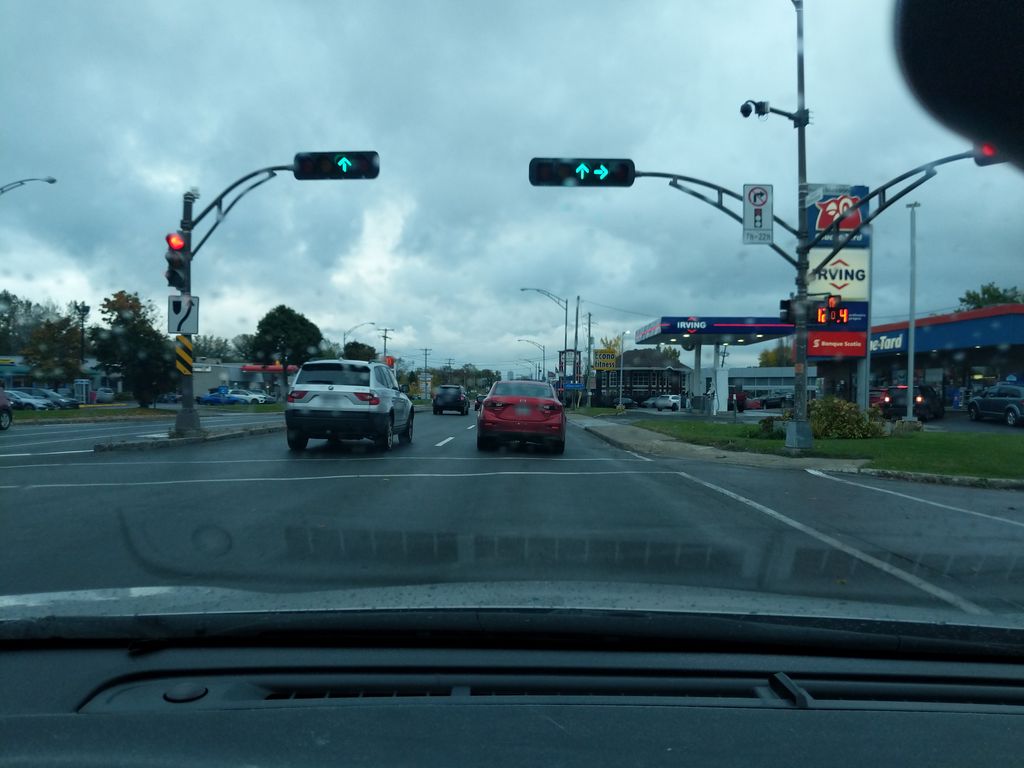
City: quebec_city